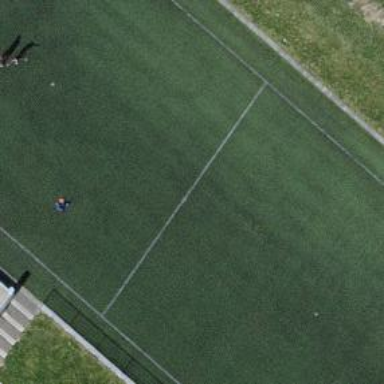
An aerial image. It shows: Soccer pitch with artificial turf for leisure sports activities.